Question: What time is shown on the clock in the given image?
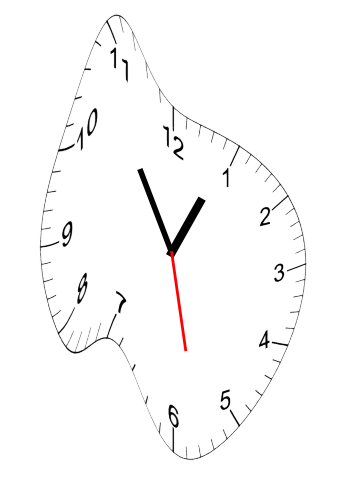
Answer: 12:54:28